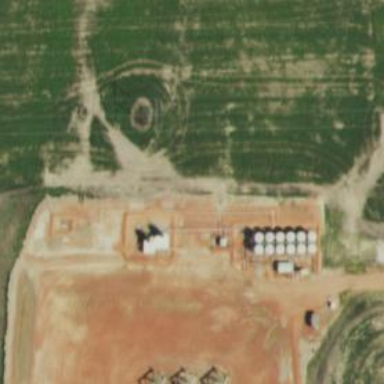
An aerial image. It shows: Storage tank with man-made structure.